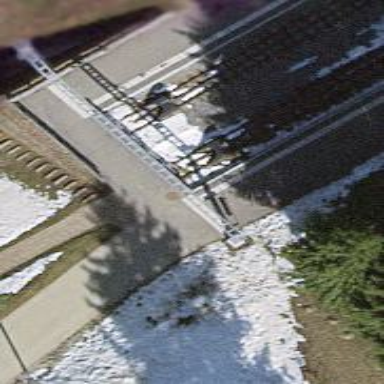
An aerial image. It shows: Narrow-gauge railway track with 1 electrified contact line.